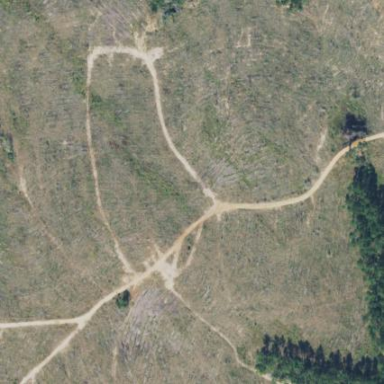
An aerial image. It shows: Evergreen needle-leaved forest.